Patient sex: M
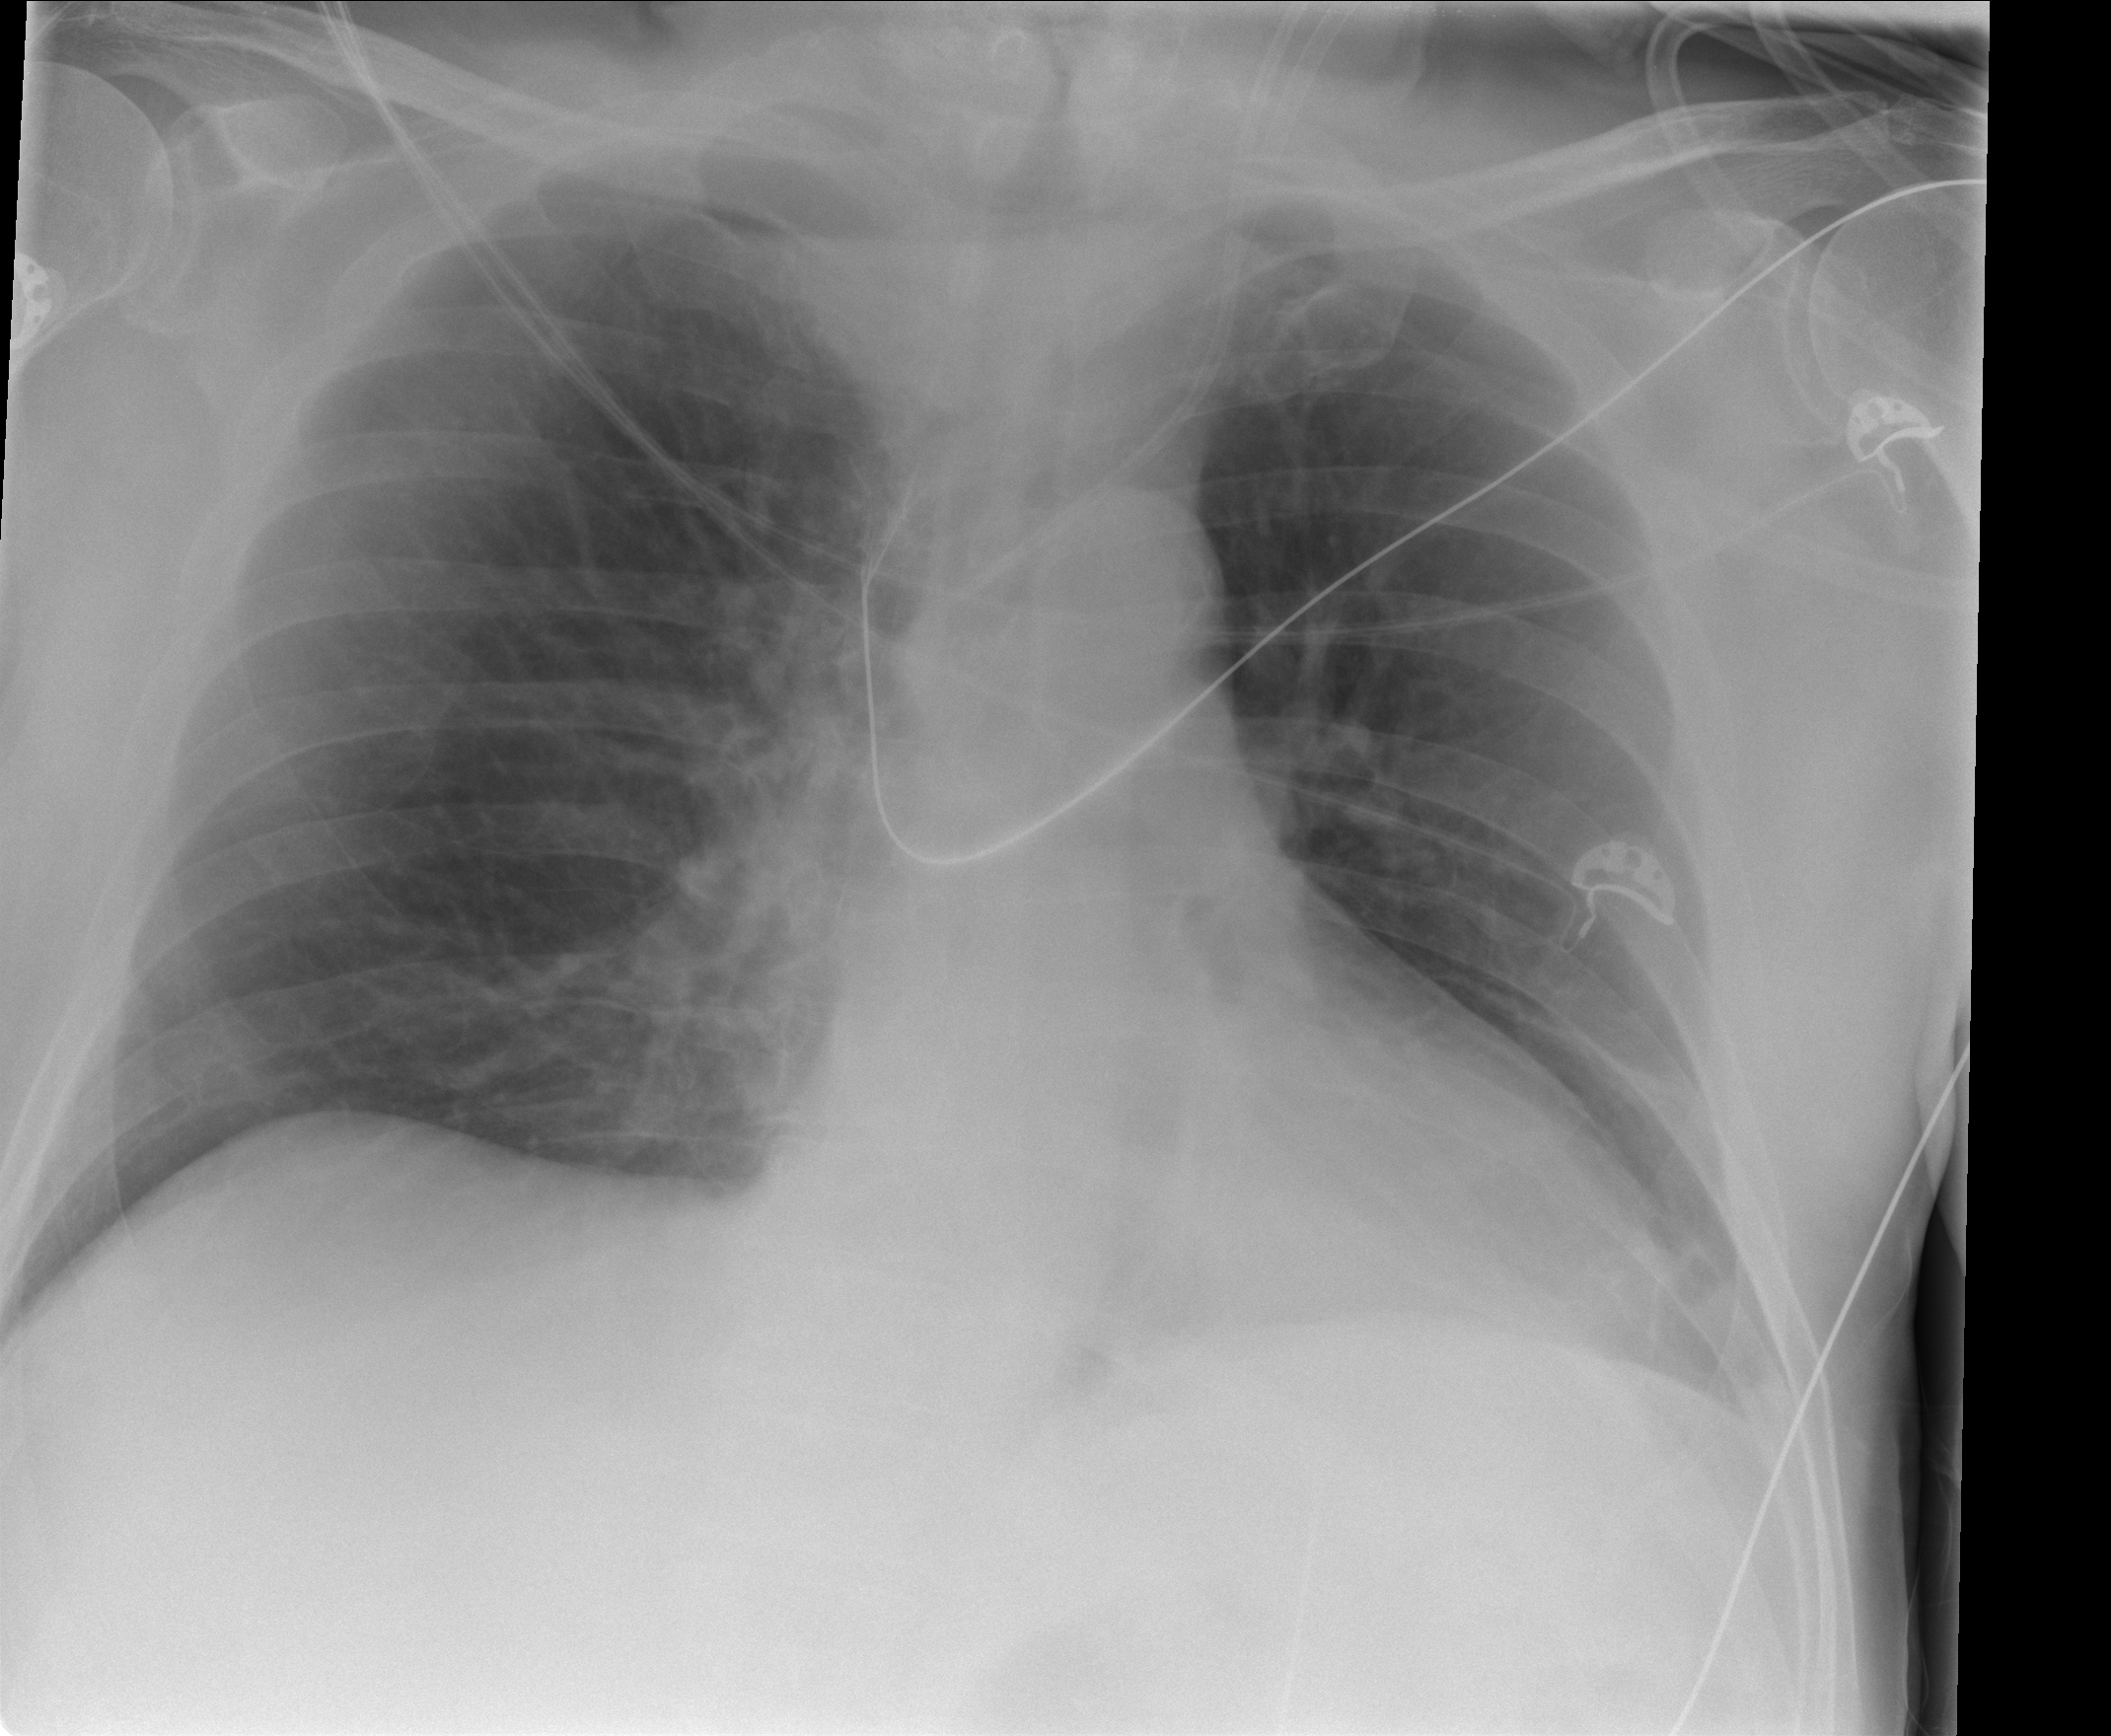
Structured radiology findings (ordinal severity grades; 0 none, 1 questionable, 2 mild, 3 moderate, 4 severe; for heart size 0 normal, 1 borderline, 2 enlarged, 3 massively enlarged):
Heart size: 1
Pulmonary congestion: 1
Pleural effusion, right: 0
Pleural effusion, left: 0
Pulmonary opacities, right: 0
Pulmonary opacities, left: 0
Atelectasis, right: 0
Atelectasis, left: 2